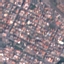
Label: Residential